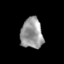
Tissue: skin
Cell type: Epithelial cells
Senescence score: 0.1991
Nuclear area (px): 665
Mean DAPI intensity: 151.346